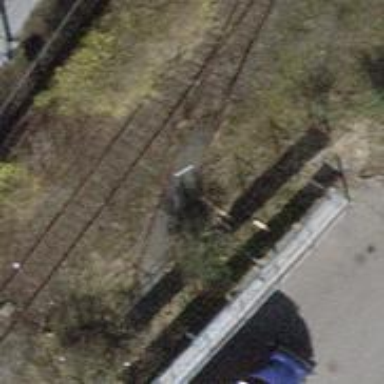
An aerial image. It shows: Disused railway spur with one track.